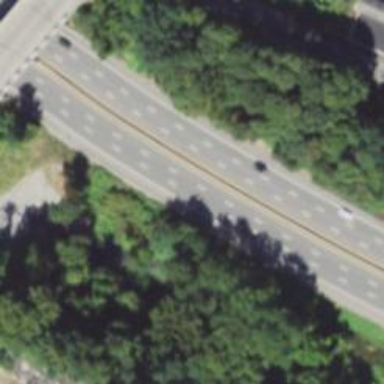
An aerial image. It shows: View of motorway.